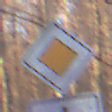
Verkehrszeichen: Vorfahrtsstrasse
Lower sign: VerlaufVorfahrtsstrasse8
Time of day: SunriseSunset
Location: Outdoor (Nature)
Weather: Clear
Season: Autumn
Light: Natural